Question: which code block to write and where to reach and assign?
hi to all sorry for the basic question but i will be happy if you can explain some Qs below. thanks.
'''
namespace forms
{
public partial class Form1 : Form
{
public Form1()
{
InitializeComponent();
// in thic code block what kind of things can i write or im allowed to write? Q1
}
Form2 frm2 = new Form2(); // why should i write this line (since i already added form2 to my project as seen in the picture) ![enter image description here][1]to see frm2.Show(); in button1_Click part? Q2
//what happens in the background (from the compiler point of view) when i do Form2 frm2 = new Form2();? Q3
frm2.Show(); // why cant i reach frm2 in here? i just declared above. Q4
//just like that
int number1; // i declare number variable in here
number1= 5; // and why cant i assign number in here?
// what kind of things can i write or allowed to write in this block ? Q5
// i sometimes confuse where i need to start writing the code or where i need to write or in which block ?
public int number2;
// ok now lets say i put a button on the form and when i double click it generated the code down below
//and now lets look in that code block
private void button1_Click(object sender, EventArgs e)
{
// ok now we are in this block and now it see when i write
frm2.Show();
//or
//it see when i write
number1 = 5;
//ok now lets look at number1 and number2 what changes when i write public int and just int without public? Q6
}
}
}
'''

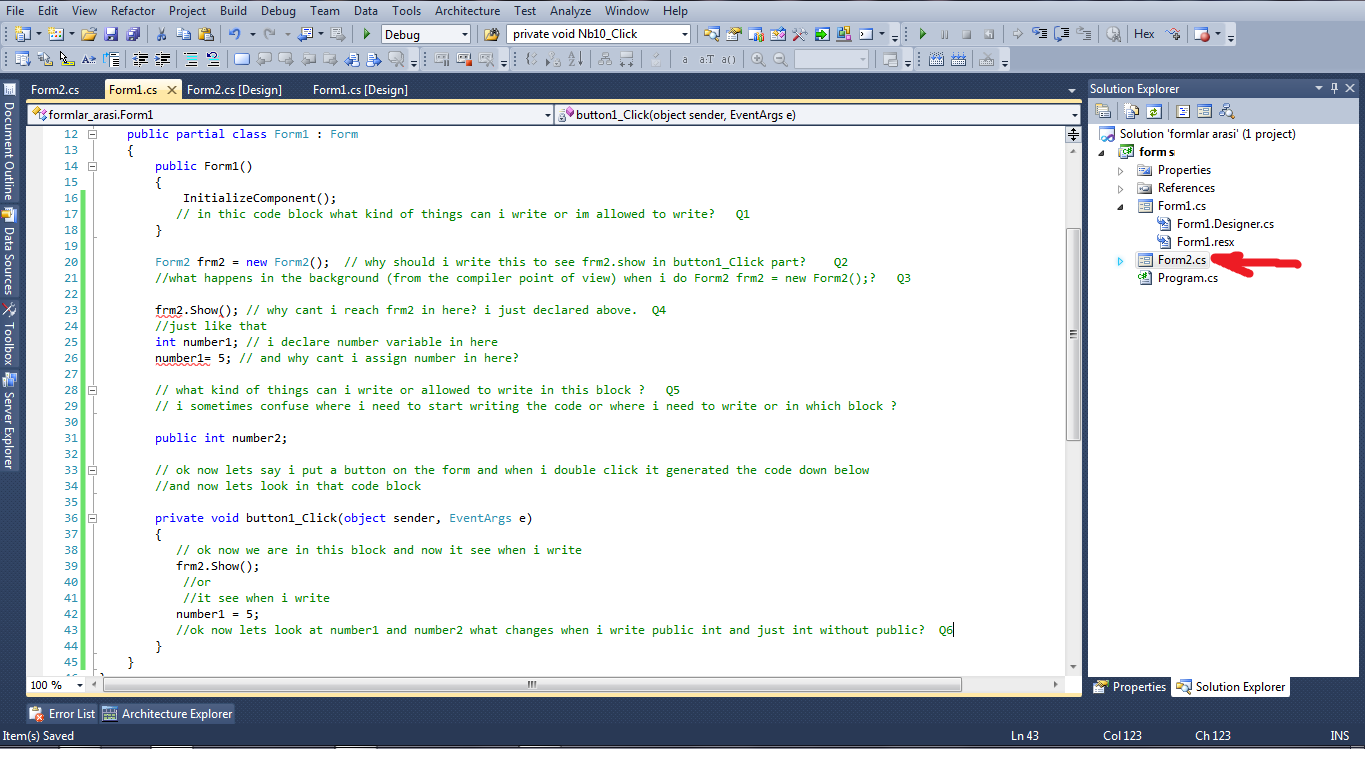
Answer: First your code shouldn't compile on line:
'''
frm2.Show();
'''
and
'''
number1= 5;
'''
These lines should be part of a method.
Now to your questions.
Q1. That's the constructor block of 'Form1' class. You may do initialization and other stuff you want to be executed on first execution of the 'Form1'.
Q2. Your line
'''
Form2 frm2 = new Form2();
'''
is creating an instance for 'Form2', although you add the file to the project, to use 'Form2' you have to create an instance of it first.
Q3. The above line is creating an instance of 'Form2', calling the constructor for 'Form2' and assigning the the instance of 'Form2' to its reference 'frm2'
Q4. You can't do 'frm2.Show();', Only field definition and initialization can be done at class level. This line should be part of some method.
Q5. Same answer as Q4
Edit:
Q6. If you specify 'public' with int, that field will be accessible outside the class, and if you don't specify anything then it is <URL> by default.